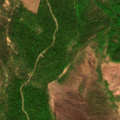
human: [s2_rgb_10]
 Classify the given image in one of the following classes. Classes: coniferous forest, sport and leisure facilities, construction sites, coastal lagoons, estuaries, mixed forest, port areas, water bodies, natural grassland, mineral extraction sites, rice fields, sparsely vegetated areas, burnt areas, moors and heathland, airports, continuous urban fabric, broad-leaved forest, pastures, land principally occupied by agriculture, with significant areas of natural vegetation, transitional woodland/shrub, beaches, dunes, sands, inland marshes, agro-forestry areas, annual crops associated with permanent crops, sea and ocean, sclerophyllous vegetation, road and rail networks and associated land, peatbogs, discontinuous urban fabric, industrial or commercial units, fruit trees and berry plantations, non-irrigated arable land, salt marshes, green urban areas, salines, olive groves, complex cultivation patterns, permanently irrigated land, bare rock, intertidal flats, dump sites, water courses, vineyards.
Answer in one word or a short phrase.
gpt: coniferous forest, mixed forest, transitional woodland/shrub, peatbogs